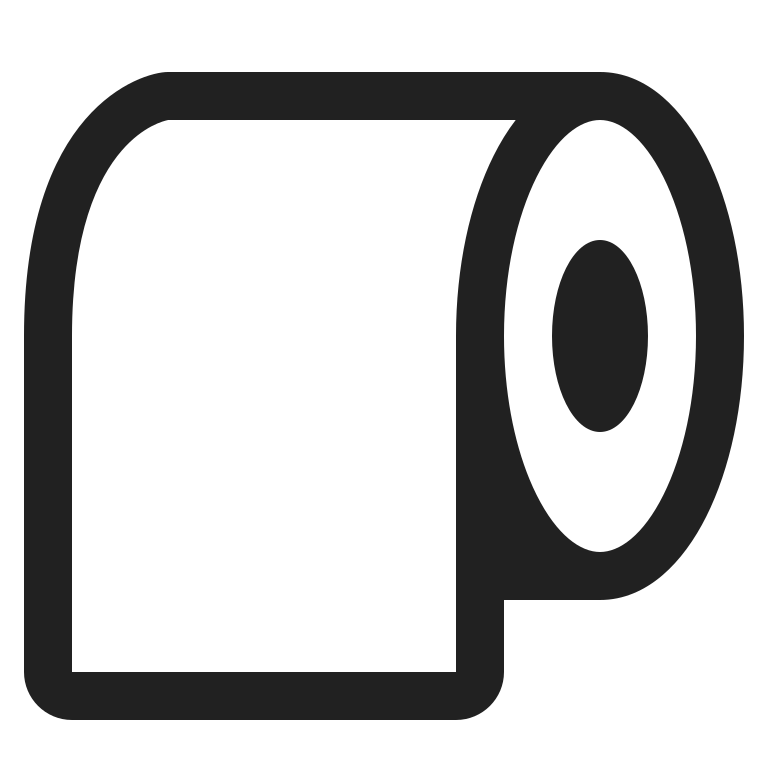
roll of paper high contrast